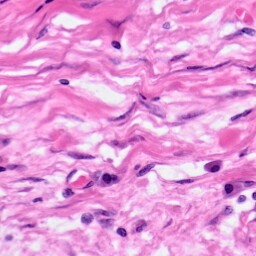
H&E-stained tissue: Pancreatic